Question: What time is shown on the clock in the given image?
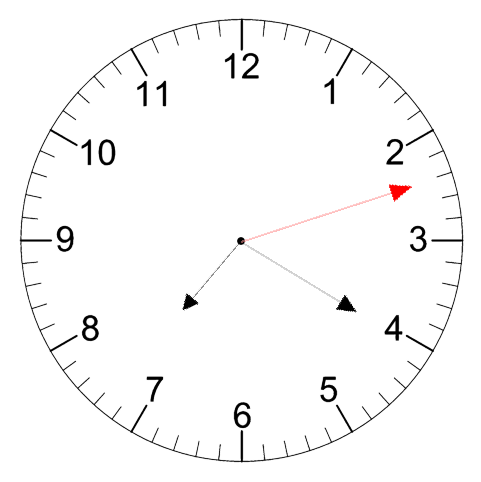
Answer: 07:20:12